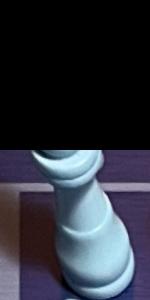
Label: King_White